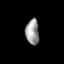
Tissue: skin
Cell type: Others
Senescence score: 0.7323
Nuclear area (px): 338
Mean DAPI intensity: 152.361